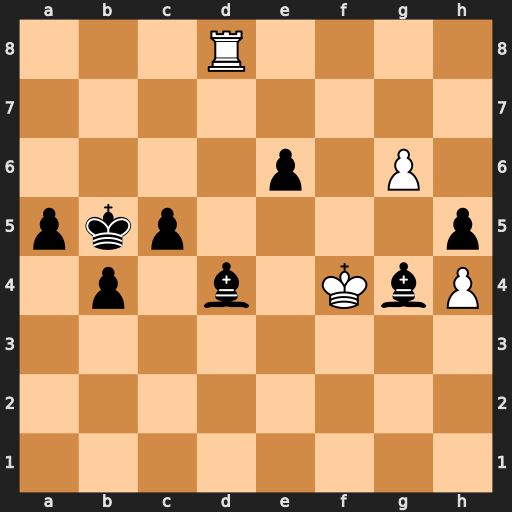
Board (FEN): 3R4/8/4p1P1/pkp4p/1p1b1KbP/8/8/8
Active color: w
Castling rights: -
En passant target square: -
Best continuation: Rxd4 cxd4 g7 a4 g8=Q